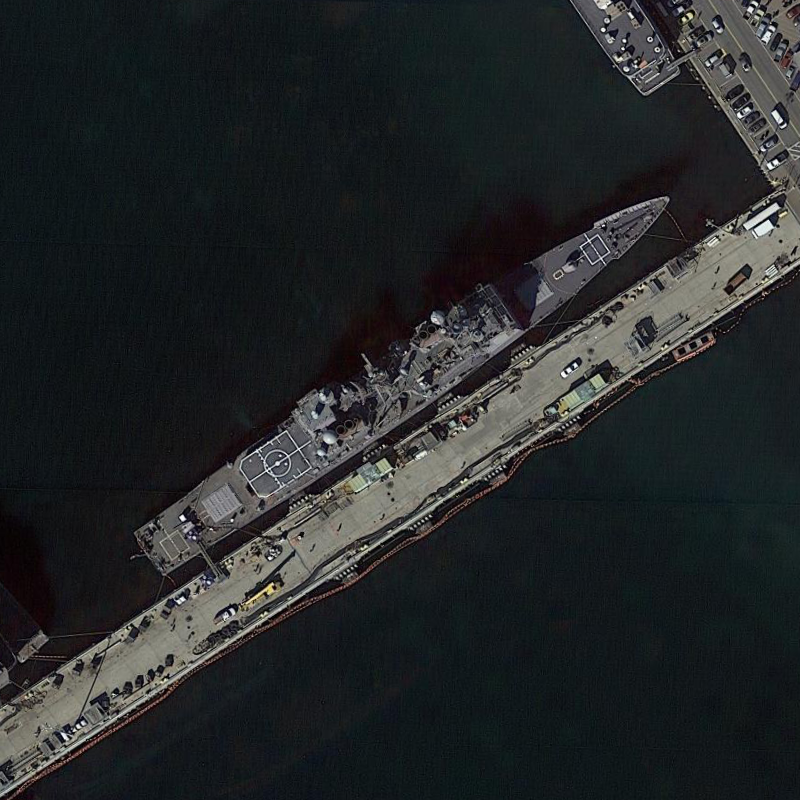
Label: cruiser